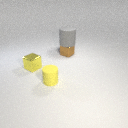
small yellow metal cube to the left of small brown metal cube